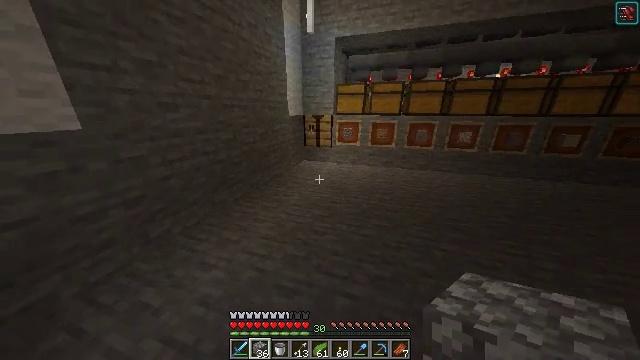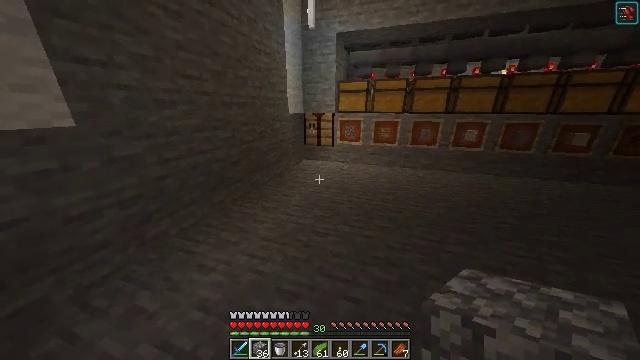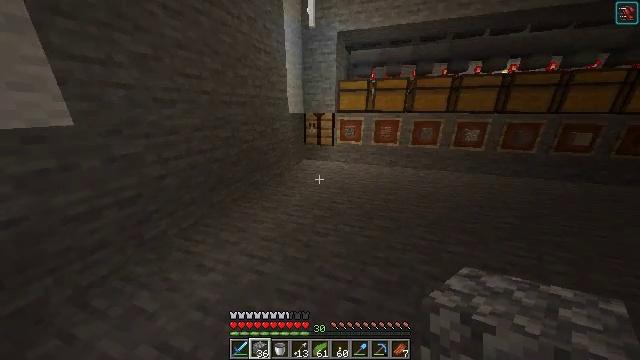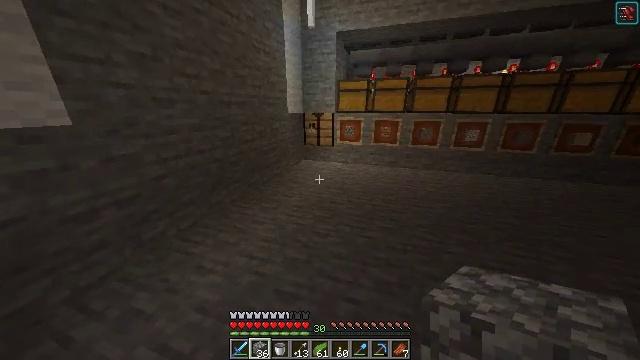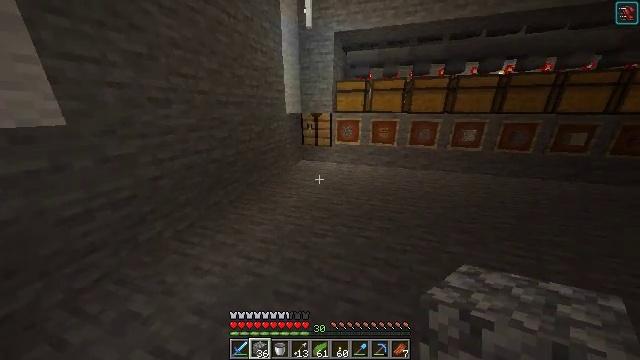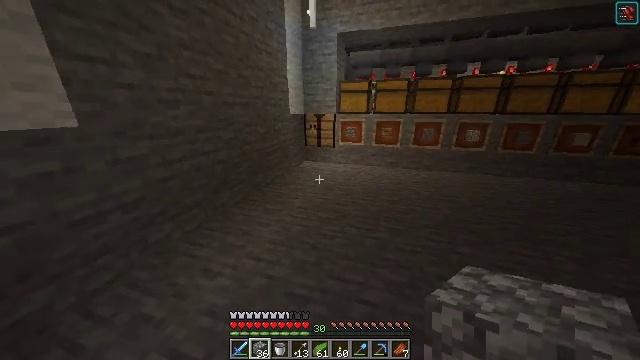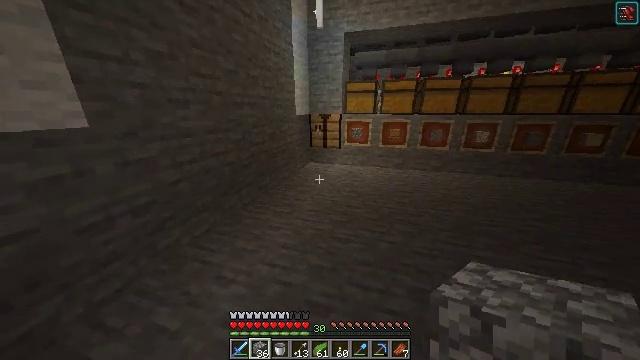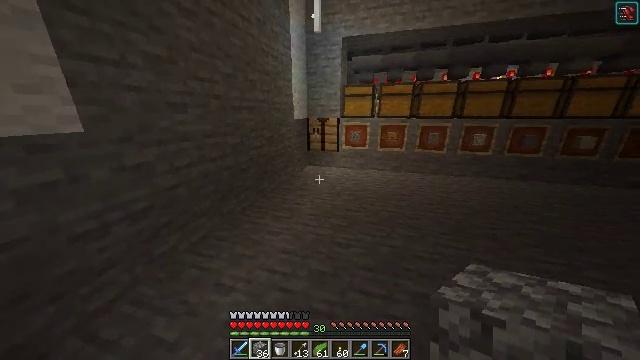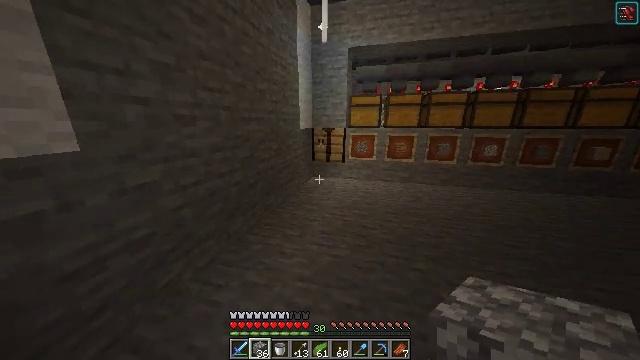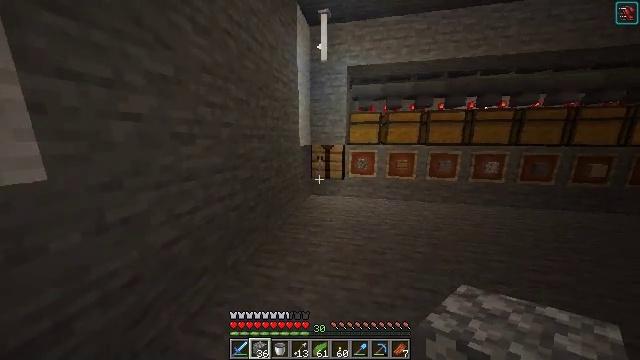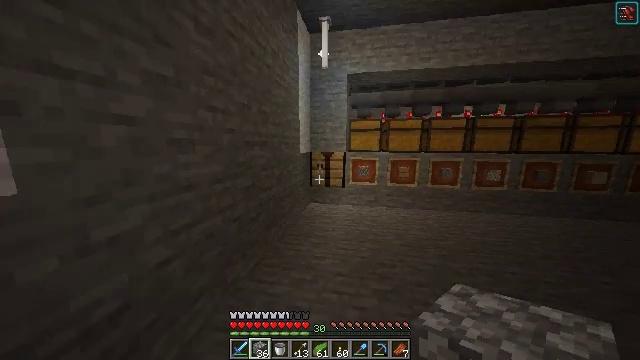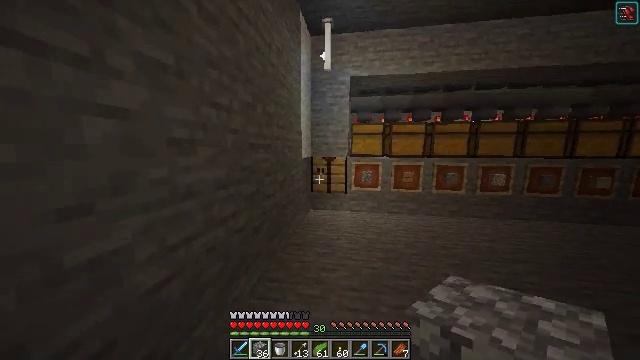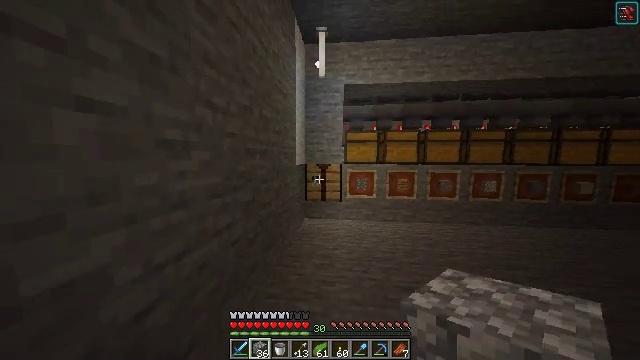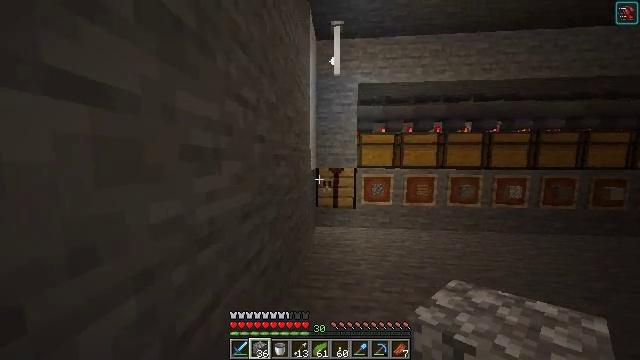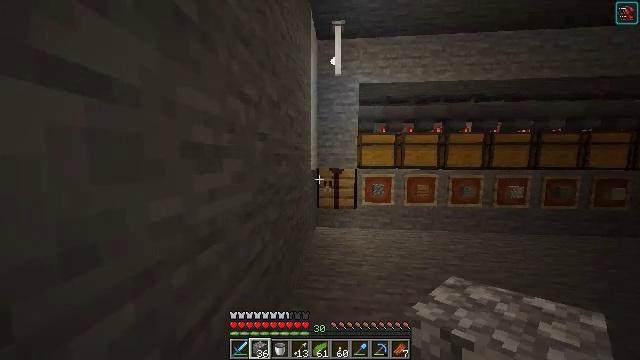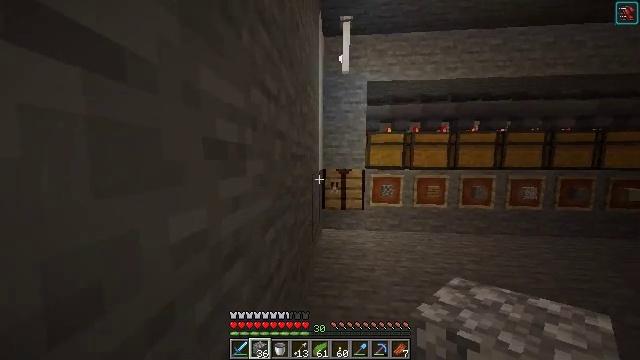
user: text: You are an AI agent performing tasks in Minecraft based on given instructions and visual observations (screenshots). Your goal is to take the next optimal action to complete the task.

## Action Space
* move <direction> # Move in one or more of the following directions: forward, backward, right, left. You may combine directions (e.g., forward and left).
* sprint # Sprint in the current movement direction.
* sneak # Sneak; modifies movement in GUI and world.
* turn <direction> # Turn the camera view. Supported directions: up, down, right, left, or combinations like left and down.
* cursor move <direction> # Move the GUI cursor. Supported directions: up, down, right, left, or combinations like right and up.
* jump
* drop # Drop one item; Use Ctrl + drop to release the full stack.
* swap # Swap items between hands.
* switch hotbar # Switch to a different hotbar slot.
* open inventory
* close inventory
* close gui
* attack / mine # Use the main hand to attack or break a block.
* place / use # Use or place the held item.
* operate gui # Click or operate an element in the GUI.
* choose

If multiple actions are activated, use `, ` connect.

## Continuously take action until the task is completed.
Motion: motion action
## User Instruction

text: Pick up the stone slab block.
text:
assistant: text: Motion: no_op
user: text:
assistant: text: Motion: no_op
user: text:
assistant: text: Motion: no_op
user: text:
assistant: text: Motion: no_op
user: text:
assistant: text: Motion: move left
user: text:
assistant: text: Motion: move forward and move left
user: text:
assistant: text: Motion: move forward and move left
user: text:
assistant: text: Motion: move forward and move left, turn right and up
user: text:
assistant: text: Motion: move forward and move left, turn right and up
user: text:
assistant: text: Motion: move forward and move left, turn right and up
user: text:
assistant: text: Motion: move forward and move left, turn right and up
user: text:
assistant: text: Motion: move forward and move left, turn right and up
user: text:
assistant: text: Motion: move forward and move left, turn right
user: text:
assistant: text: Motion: no_op
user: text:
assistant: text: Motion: no_op
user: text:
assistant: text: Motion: no_op
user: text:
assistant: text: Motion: turn right
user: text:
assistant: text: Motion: turn down
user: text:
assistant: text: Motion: turn down
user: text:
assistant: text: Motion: turn down
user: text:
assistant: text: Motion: turn down
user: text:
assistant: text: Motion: turn right and down
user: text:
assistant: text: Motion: turn down
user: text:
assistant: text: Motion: no_op
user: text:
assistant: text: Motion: no_op
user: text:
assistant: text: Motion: no_op
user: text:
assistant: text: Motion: turn right and down
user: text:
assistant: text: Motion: turn right and down
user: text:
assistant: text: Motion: turn right and down
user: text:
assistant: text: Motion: move forward, turn down